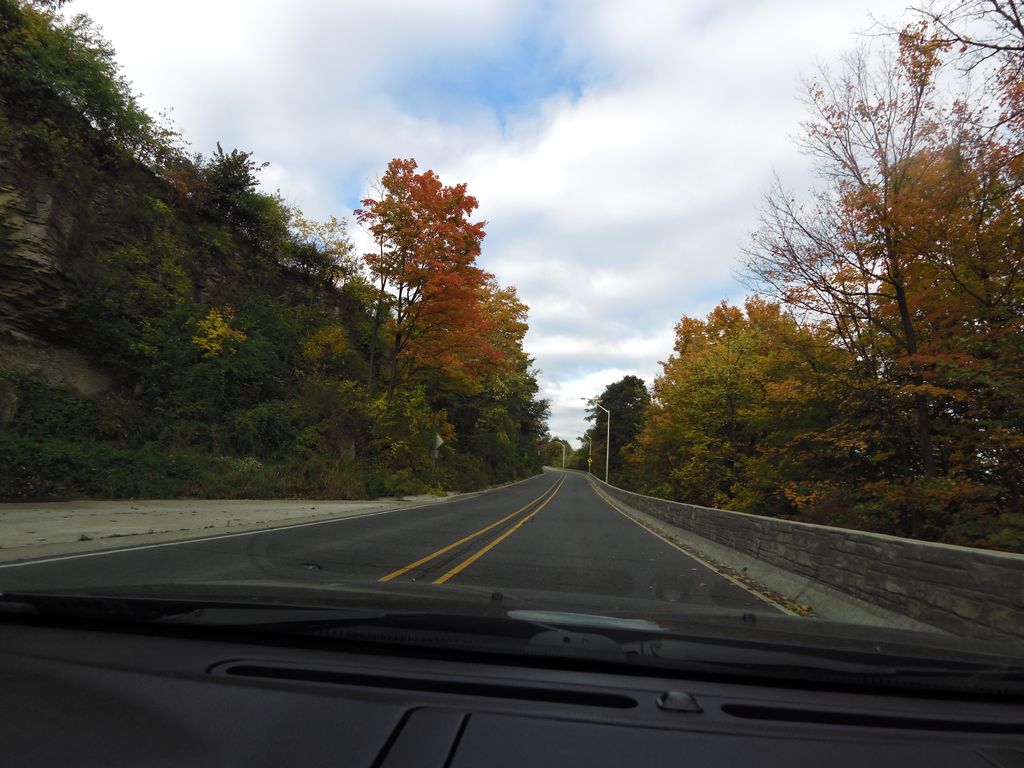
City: hamilton